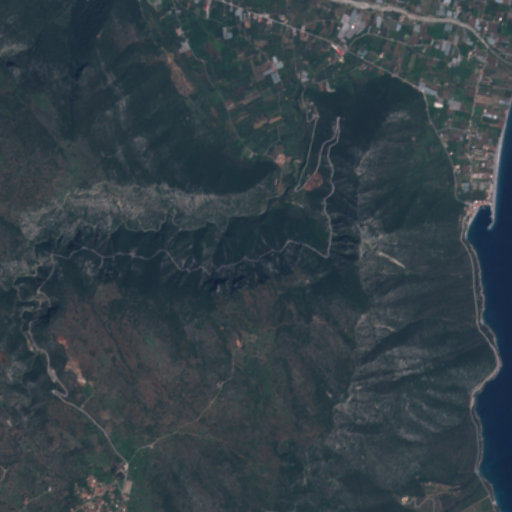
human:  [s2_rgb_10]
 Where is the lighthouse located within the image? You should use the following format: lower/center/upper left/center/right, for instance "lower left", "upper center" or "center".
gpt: The lighthouse is located in the center right of the image.
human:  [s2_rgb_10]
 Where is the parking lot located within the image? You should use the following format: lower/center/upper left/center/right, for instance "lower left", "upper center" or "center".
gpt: The parking lot is located in the upper right of the image.
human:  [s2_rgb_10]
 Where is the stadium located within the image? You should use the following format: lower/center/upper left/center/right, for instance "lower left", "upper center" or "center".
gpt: The stadium is located in the upper left of the image.
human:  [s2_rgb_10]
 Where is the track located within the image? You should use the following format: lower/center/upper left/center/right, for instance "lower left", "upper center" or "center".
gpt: There is no track in the image.